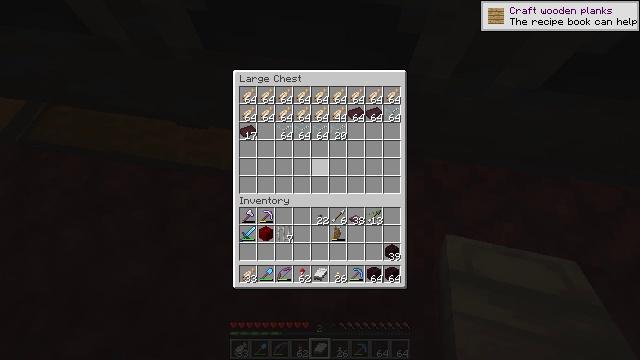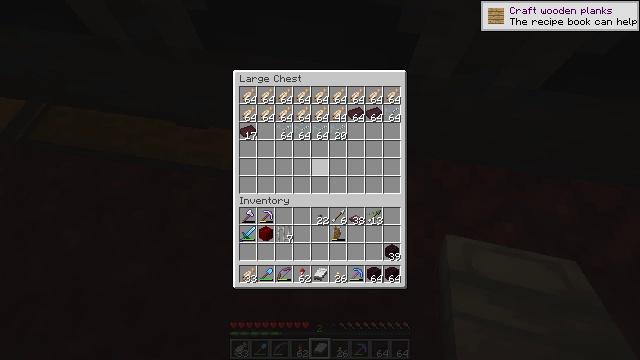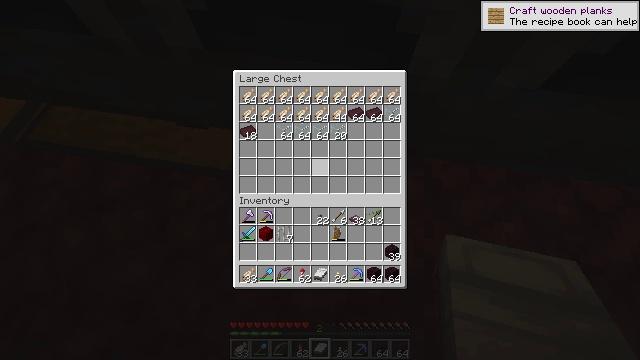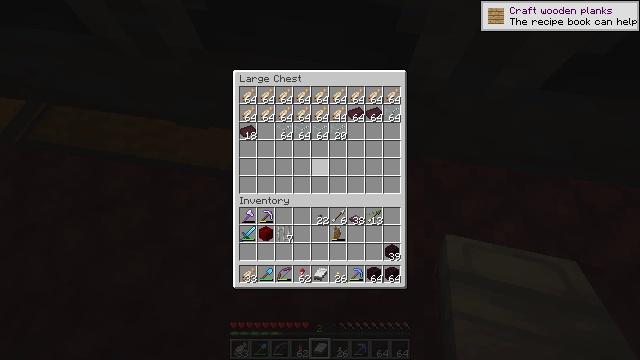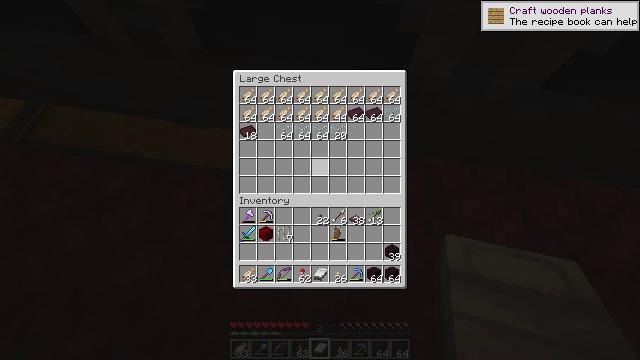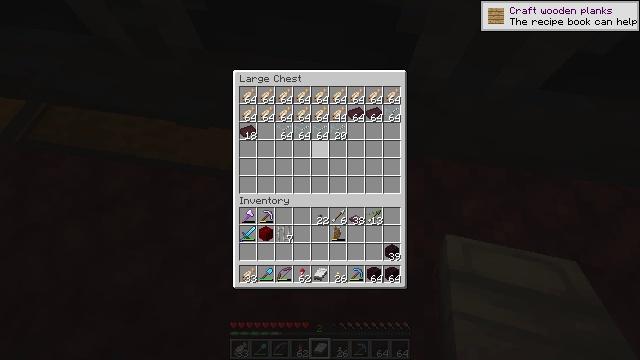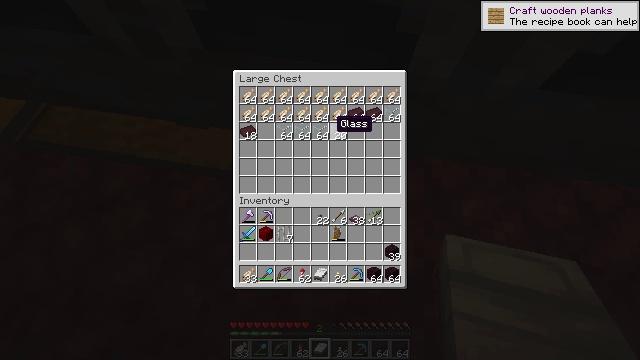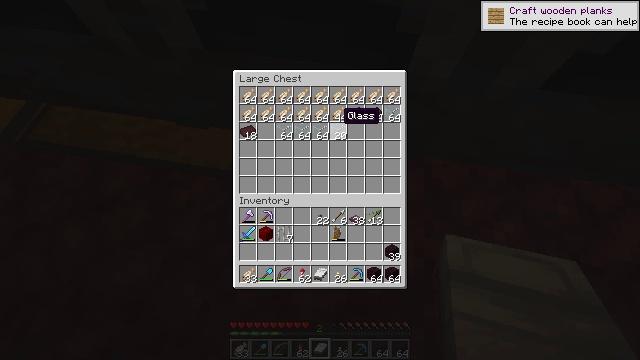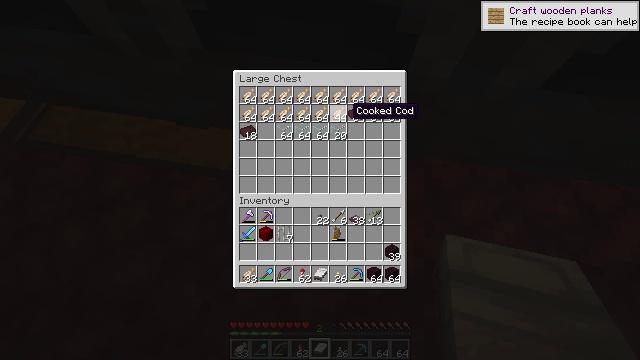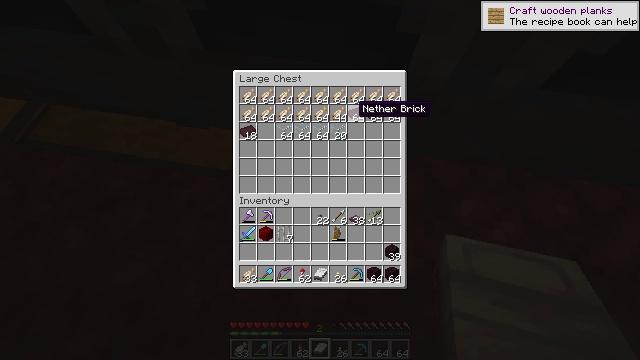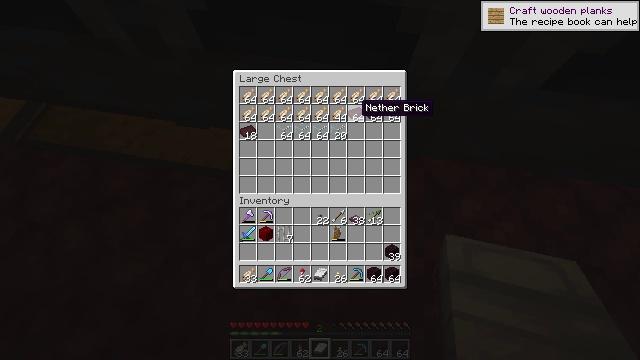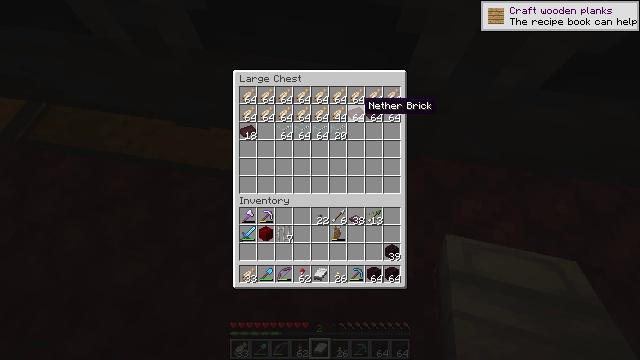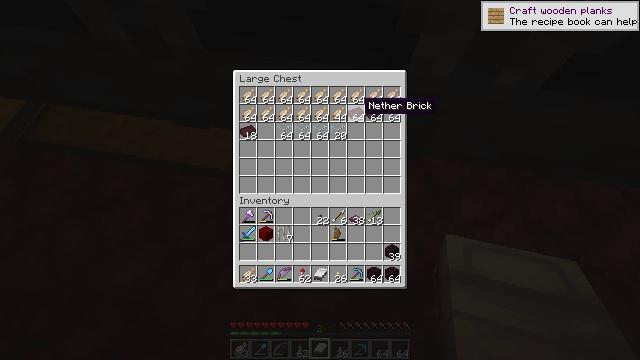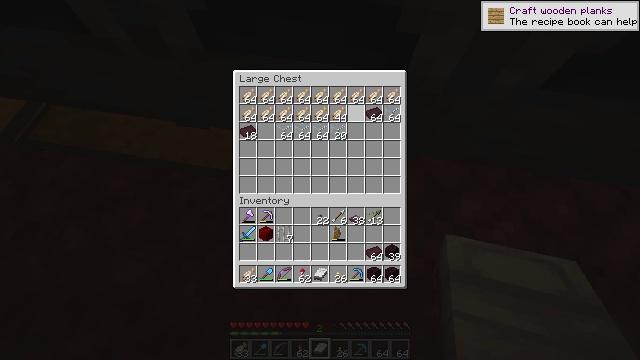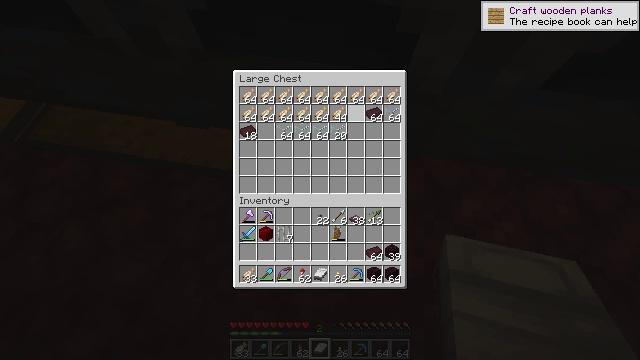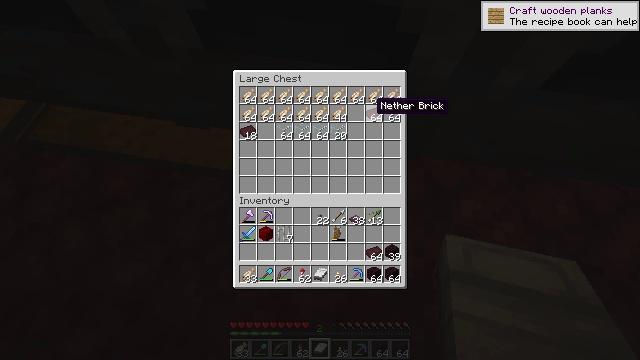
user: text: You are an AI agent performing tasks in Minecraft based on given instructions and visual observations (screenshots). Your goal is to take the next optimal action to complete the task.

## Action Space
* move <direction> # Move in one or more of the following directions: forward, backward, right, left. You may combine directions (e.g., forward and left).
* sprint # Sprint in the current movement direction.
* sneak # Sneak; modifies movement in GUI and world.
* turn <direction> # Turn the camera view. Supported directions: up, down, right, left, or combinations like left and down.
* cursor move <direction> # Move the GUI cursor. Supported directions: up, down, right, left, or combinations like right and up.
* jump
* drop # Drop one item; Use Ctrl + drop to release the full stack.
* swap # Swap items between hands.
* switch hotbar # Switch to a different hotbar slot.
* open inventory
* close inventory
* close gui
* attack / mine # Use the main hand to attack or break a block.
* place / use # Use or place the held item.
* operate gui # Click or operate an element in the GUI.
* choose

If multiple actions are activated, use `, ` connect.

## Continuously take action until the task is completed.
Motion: motion action
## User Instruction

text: Craft nether bricks from netherrack using a furnace.
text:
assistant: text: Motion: no_op
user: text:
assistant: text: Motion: no_op
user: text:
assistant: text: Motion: no_op
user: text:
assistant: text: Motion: no_op
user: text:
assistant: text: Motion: cursor move up
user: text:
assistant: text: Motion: cursor move right and up
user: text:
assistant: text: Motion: cursor move right and up
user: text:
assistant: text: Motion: sneak, cursor move right
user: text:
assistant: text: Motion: sneak
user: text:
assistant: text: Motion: sneak
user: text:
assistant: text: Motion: sneak
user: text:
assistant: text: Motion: sneak
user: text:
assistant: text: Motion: sneak, choose
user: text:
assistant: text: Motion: sneak, choose
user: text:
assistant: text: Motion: sneak, cursor move right
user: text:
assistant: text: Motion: sneak
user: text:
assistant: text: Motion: sneak, choose
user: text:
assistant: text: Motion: sneak, choose
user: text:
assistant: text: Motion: sneak
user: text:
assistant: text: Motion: sneak
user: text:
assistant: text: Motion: sneak
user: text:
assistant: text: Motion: sneak
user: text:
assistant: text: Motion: cursor move right, close inventory
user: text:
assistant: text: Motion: turn right, close inventory
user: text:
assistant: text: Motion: turn right and up
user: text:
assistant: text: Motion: turn right and up
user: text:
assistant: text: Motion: turn left
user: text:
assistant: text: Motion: turn right and down
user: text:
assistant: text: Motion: no_op
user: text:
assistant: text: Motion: move forward, turn right and up